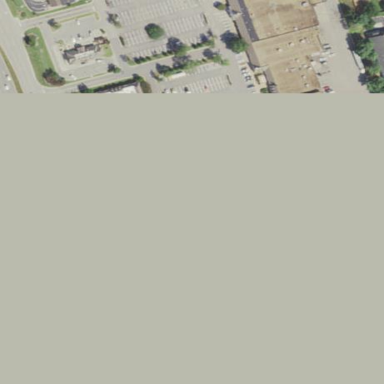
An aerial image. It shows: Retail area.